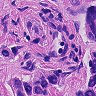
Metastatic tissue present: yes